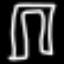
Label: pants